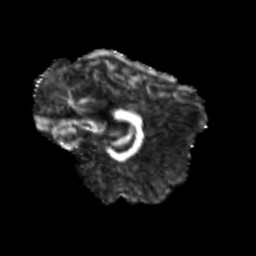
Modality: FA
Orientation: sagittal
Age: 23
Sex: female
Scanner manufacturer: siemens
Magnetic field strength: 3 T
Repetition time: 3.5 s
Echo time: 0.113 s